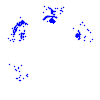
Particle: pion